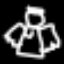
Label: angel